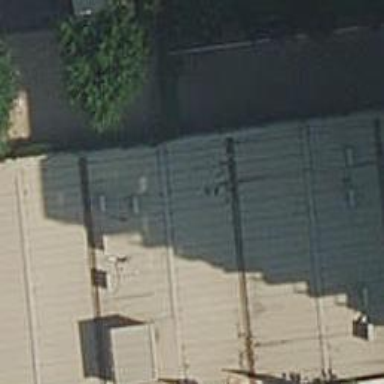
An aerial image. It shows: Commercial building.